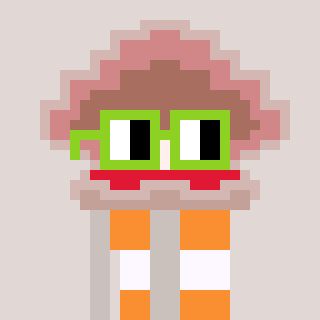
a pixel art character with square light green glasses, a oyster-shaped head and a foggrey-colored body on a warm background